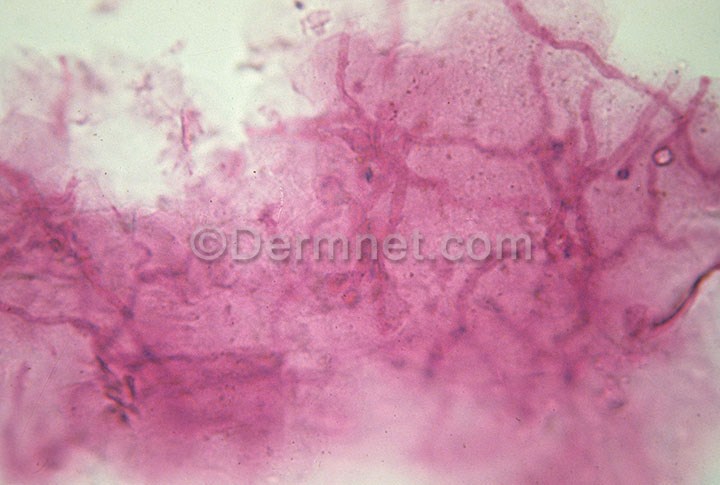
Disease: Tinea Ringworm Candidiasis and other Fungal Infections